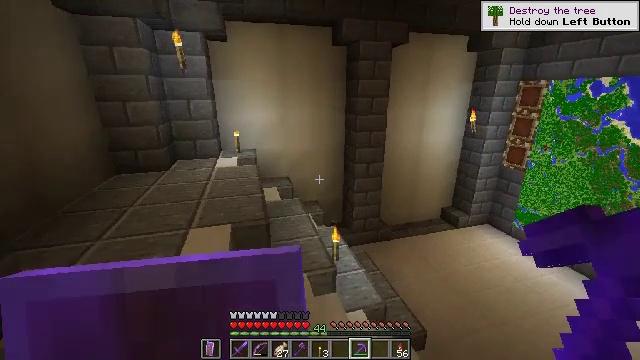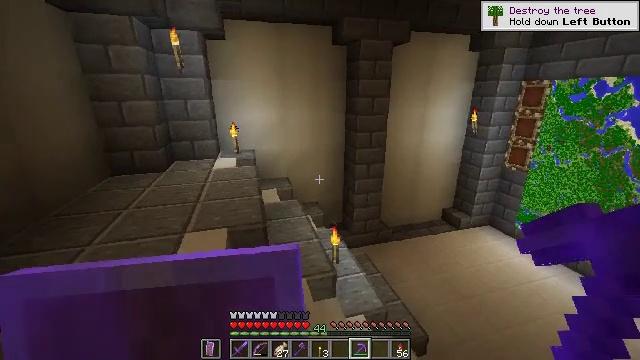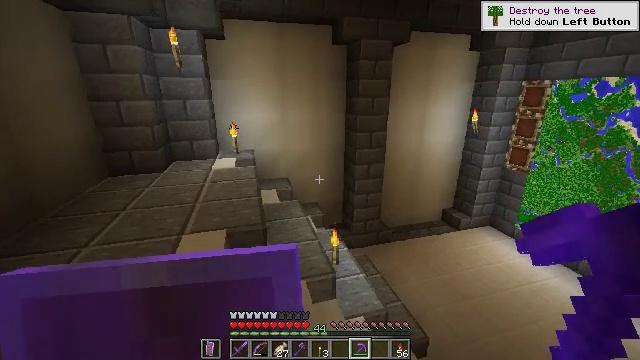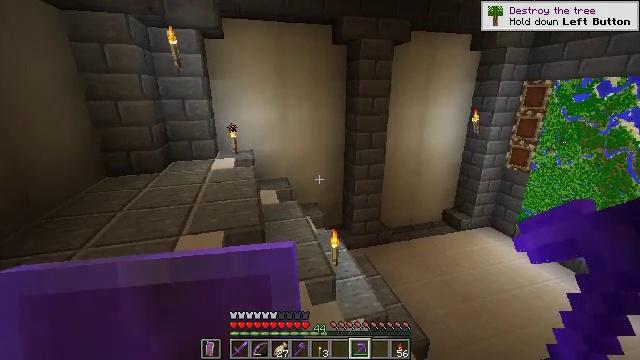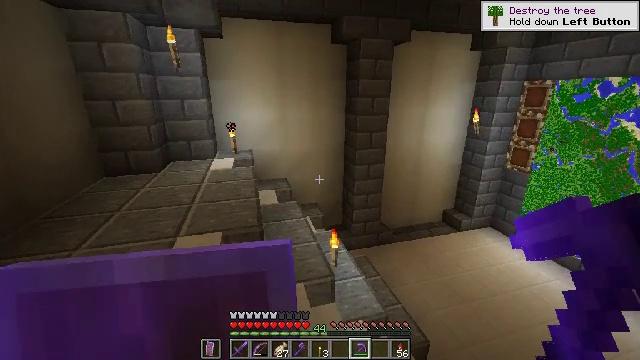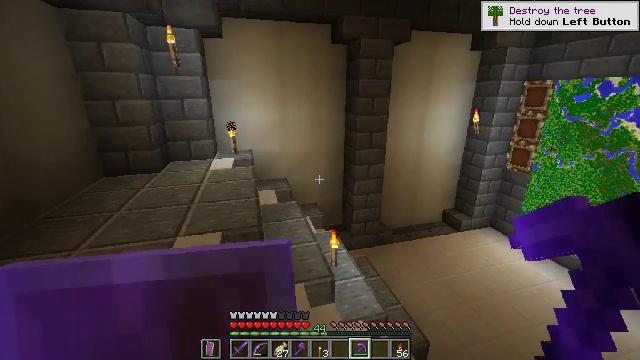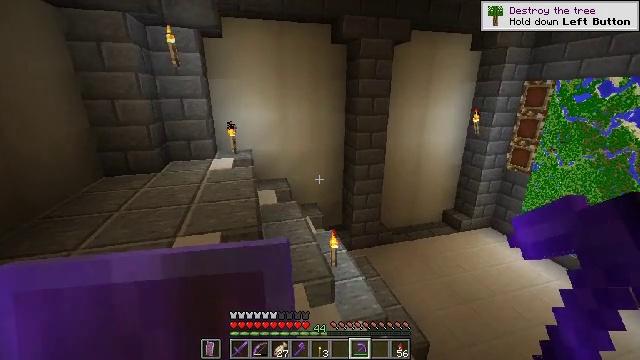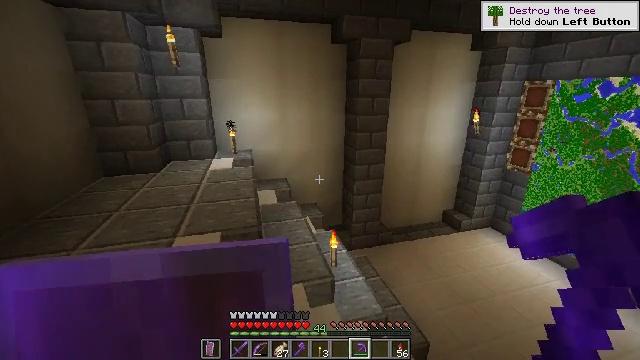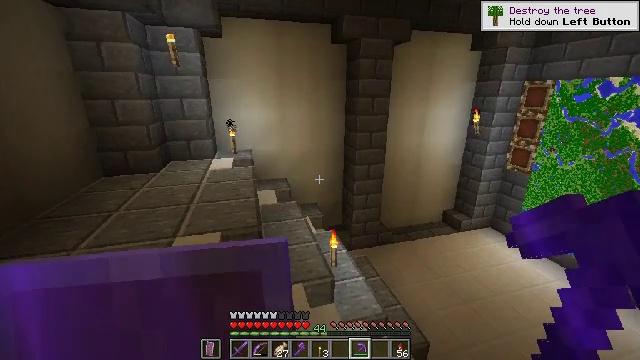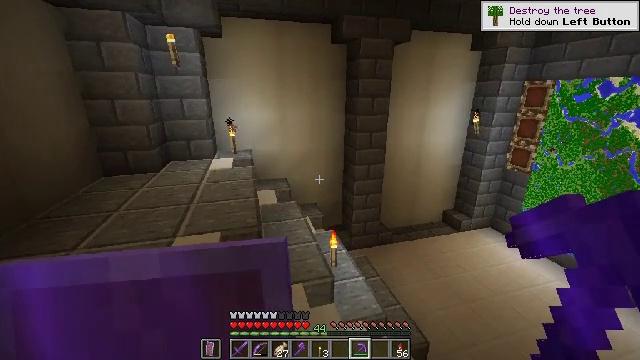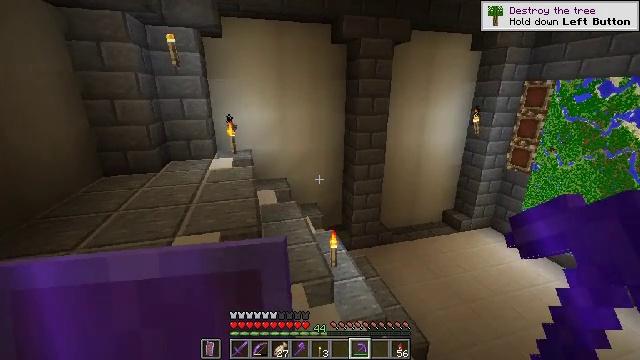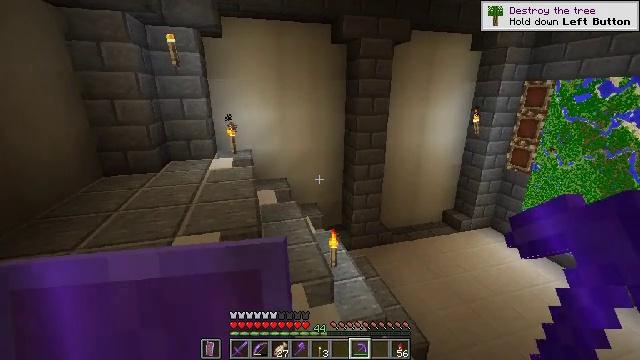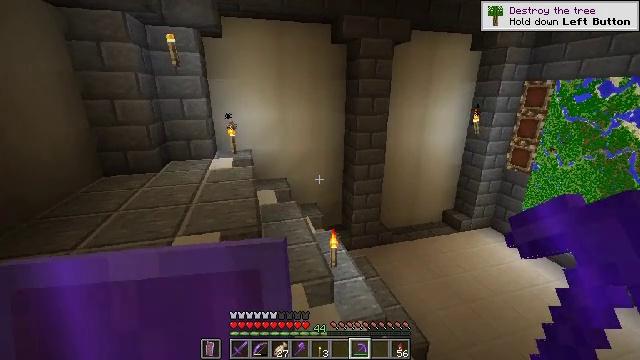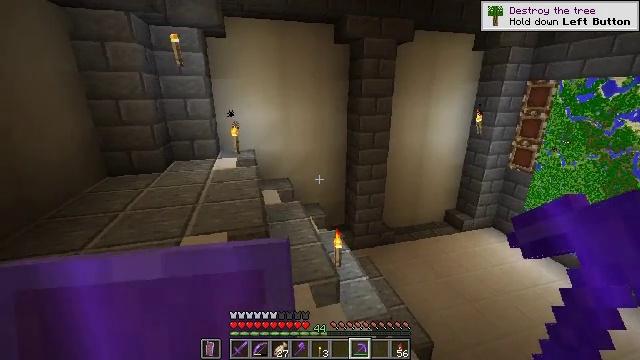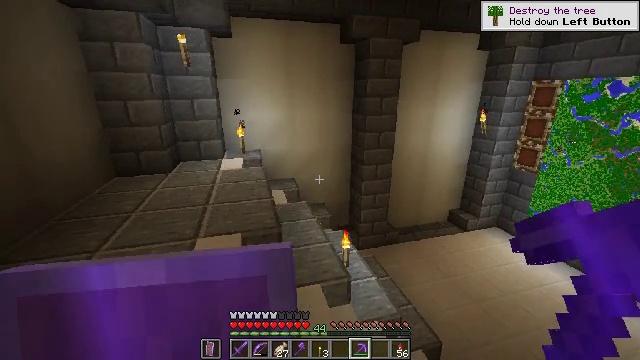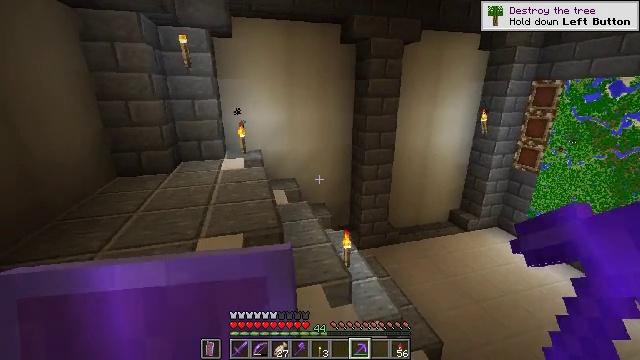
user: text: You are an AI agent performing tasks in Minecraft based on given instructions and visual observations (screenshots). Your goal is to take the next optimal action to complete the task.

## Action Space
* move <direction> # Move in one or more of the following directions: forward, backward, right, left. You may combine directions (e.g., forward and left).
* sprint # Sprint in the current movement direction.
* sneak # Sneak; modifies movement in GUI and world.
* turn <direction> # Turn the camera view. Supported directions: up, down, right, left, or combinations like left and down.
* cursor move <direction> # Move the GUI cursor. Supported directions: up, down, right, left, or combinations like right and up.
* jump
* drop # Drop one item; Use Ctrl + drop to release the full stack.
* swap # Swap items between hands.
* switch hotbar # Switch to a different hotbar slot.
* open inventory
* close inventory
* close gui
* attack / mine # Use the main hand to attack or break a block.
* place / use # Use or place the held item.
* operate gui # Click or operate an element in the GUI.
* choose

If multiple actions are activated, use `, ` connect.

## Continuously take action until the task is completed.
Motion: motion action
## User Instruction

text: Collect bone block by breaking it.
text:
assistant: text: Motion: no_op
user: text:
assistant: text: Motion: no_op
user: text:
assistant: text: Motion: no_op
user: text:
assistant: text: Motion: no_op
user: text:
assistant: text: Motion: no_op
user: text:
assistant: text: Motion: no_op
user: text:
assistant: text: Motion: no_op
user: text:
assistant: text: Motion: no_op
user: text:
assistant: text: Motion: no_op
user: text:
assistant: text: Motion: no_op
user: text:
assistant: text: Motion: no_op
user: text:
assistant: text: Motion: no_op
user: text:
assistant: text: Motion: move left
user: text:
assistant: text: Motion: move left
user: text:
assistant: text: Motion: move left
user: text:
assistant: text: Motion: move left
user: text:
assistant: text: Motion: move left
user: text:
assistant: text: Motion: move left
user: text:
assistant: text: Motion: turn right and up
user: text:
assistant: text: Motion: turn right and up
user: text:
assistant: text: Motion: turn right
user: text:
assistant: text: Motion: no_op
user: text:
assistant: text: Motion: no_op
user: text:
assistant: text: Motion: no_op
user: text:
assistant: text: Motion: no_op
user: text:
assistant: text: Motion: no_op
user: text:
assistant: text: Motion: no_op
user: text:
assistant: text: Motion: no_op
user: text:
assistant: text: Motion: no_op
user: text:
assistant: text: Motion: no_op